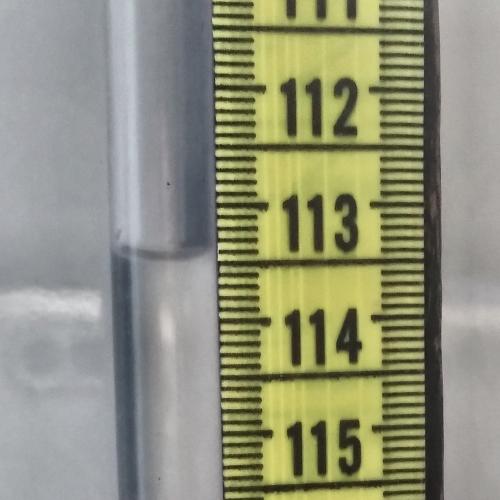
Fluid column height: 113.4 cm